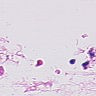
Metastatic tissue present: no